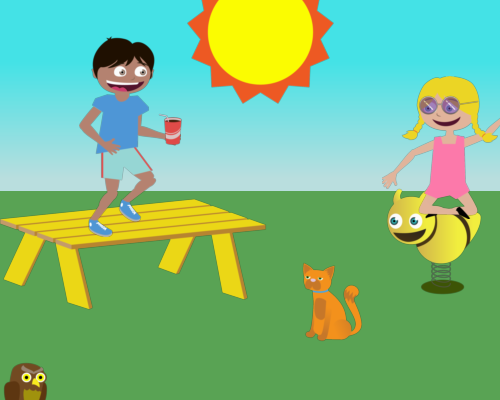
Large sun in middle of sky, top edge cut off. Large picnic table touching left side, just below horizon. Owl's head visible in bottom left corner. Happy running boy on table, facing left, holding soda cup. Bee ride on right, facing left. Cross-legged happy girl on bee ride, arm off screen, between table and bee ride. Cat below, facing left. Girl wearing purple glasses.